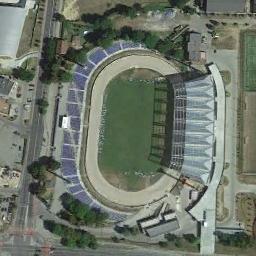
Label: stadium